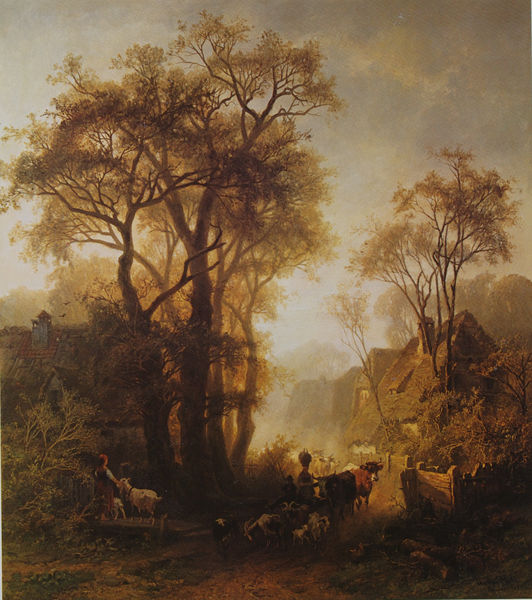
Titel: Herdenaustrieb
Künstler: Christian Friedrich Mali
Standort: Dachau
Institution: Schloss Haimhausen, Gemälde-Cabinett-Unger
Schlagwörter: baum, blau, blätter, dunkel, gemälde, himmel, laub, mann, schatten, wasser, weiß, wolken, bäume, grün, landschaft, menschen, mädchen, ocker, äste, abend, braun, frau, hell, hintergrund, holz, licht, schwarz, strasse, dach, gebäude, haus, rot, tiere, weg, wolke, zaun, beige, hochformat, malerei, stein, steine, bild, holland, niederlande, öl, dämmerung, häuser, kühe, morgen, natur, sonnenaufgang, stamm, vieh, zweige, busch, büsche, pfad, sonne, land, gold, wald, bauern, genre, kamin, landleben, schornstein, krug, ort, halsband, bäuerin, dorf, mauer, allee, dunst, nebel, herde, kuh, bauernhof, herbst, hütten, idylle, treiben, wagen, friedrich, ölgemälde, stämme, balken, stimmung, bretter, bauer, ortschaft, eingang, ärmlich, belichtung, rinder, schaf, helligkeit, strohdach, gefäss, zweig, idyll, lichtung, staub, ölmalerei, maison, ländlich, lanschaft, brauntöne, tonig, landwirtschaft, flämisch, esse, femme, gegenlicht, lumière, lämmer, schafe, ochse, hirte, hirten, hirtin, schäfer, schäferin, ziege, arbre, soleil, nature, paysage, peinture, ferme, höfe, bäuerlich, ziegen, ziegenhirte, campagne, heimkehr, morgengrauen, wei´, enfant, katen, bukolisch, hochrechteckig, polychrom, arbres, romantique, aurore, bauerhöfe, brouillard, brume, herden, himmmel, hirt, matin, romantil, sonnenuntergsng, vache, zeigenhirt, ziegenhirt, chemin, berger, couchant, soir, animaux, toits, crépuscule, animal, chevre, indirektes licht, indirekt, monchrom, bergère, troupeau, abendlich, vaches, ländliche szenerie, chèvres, brebis, dunstig abendlich, barrière, laitière, soleil$